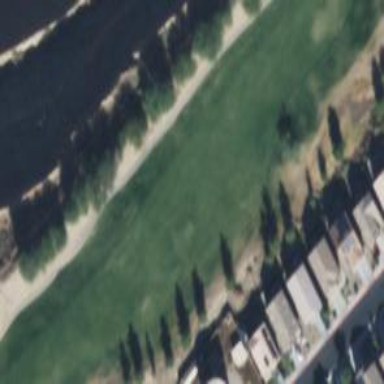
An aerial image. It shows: Golf hole.